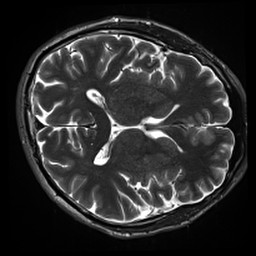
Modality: inplaneT2
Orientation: axial
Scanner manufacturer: siemens
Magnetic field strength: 3 T
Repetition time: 11 s
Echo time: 0.059 s